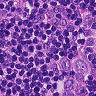
Metastatic tissue present: yes